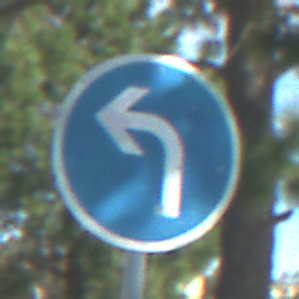
Verkehrszeichen: VorgeschriebeneFahrtrichtungLinks
Umgebung: Outdoor, Special
Tageszeit: Midday
Wetter: PartlyCloudy
Licht: Natural
Jahreszeit: NotSpecified
Kontrast: HighContrast